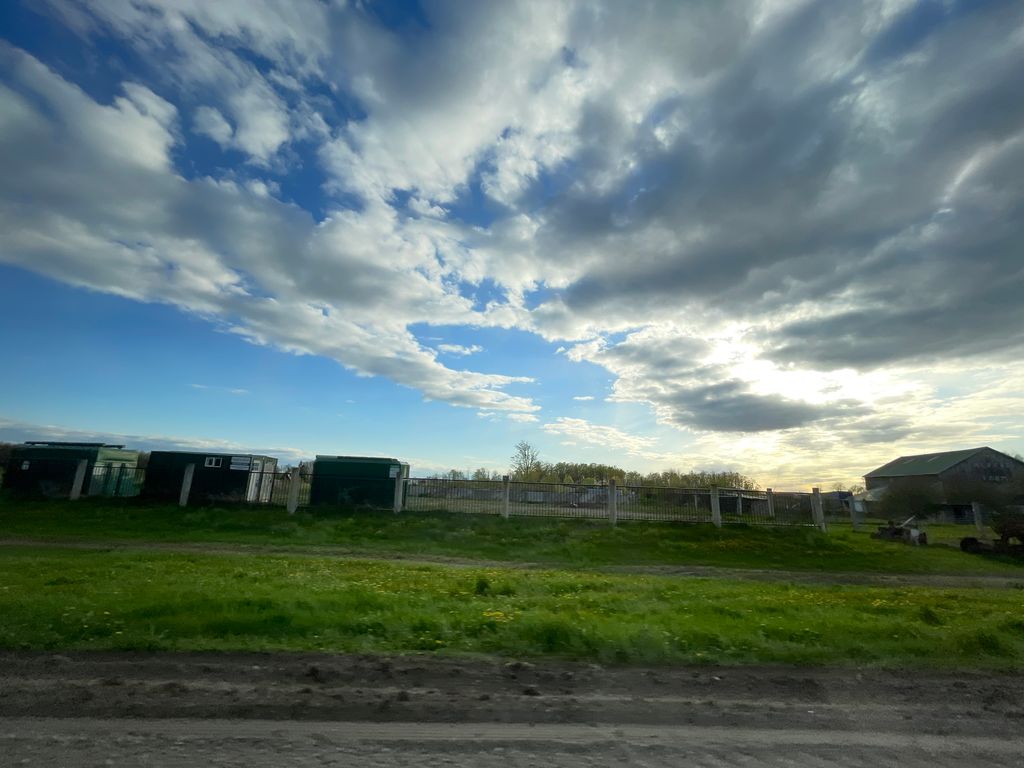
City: kitchener-waterloo